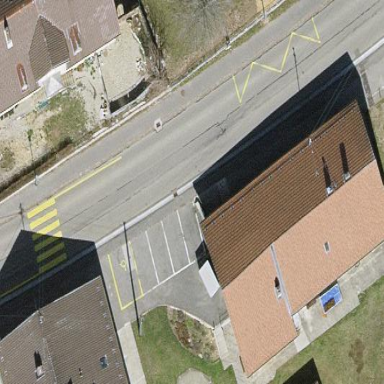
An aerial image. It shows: Parking area with surface.